Question: Count the number of objects in the diagram.
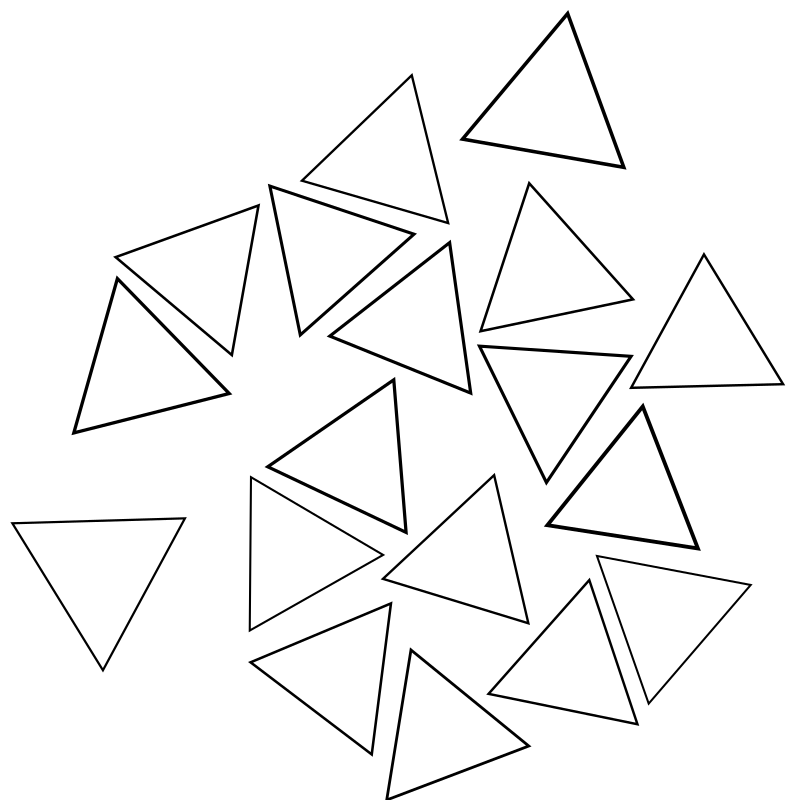
Answer: 18